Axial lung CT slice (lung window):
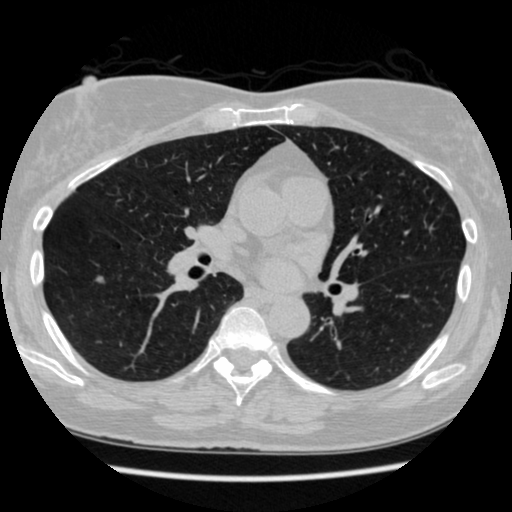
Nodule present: yes
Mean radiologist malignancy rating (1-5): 2.75